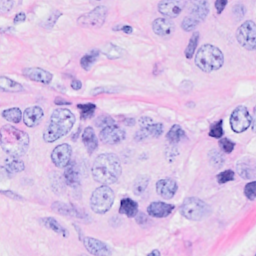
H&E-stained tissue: Breast